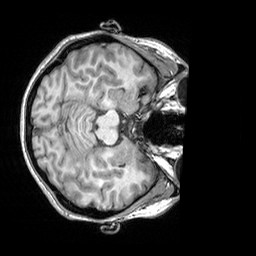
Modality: T1w
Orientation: axial
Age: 22
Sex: female
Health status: healthy
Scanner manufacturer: siemens
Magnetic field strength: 3 T
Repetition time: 2.3 s
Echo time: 0.00303 s